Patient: sex M, age 75
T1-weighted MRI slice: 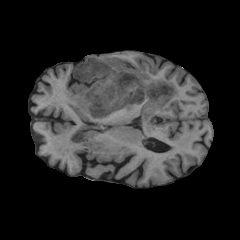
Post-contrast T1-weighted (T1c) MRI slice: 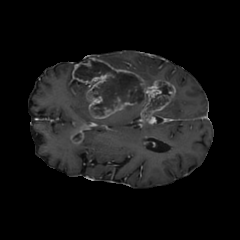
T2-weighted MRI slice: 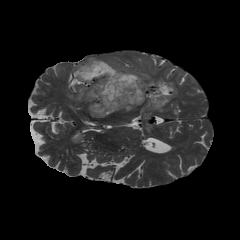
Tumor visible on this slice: yes
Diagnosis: Glioblastoma, IDH-wildtype
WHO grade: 4